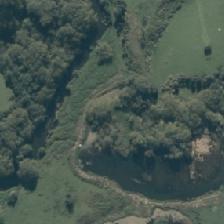
Land cover: deciduous_hardwood